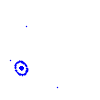
Particle: kaon